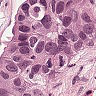
Metastatic tissue present: yes